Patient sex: M
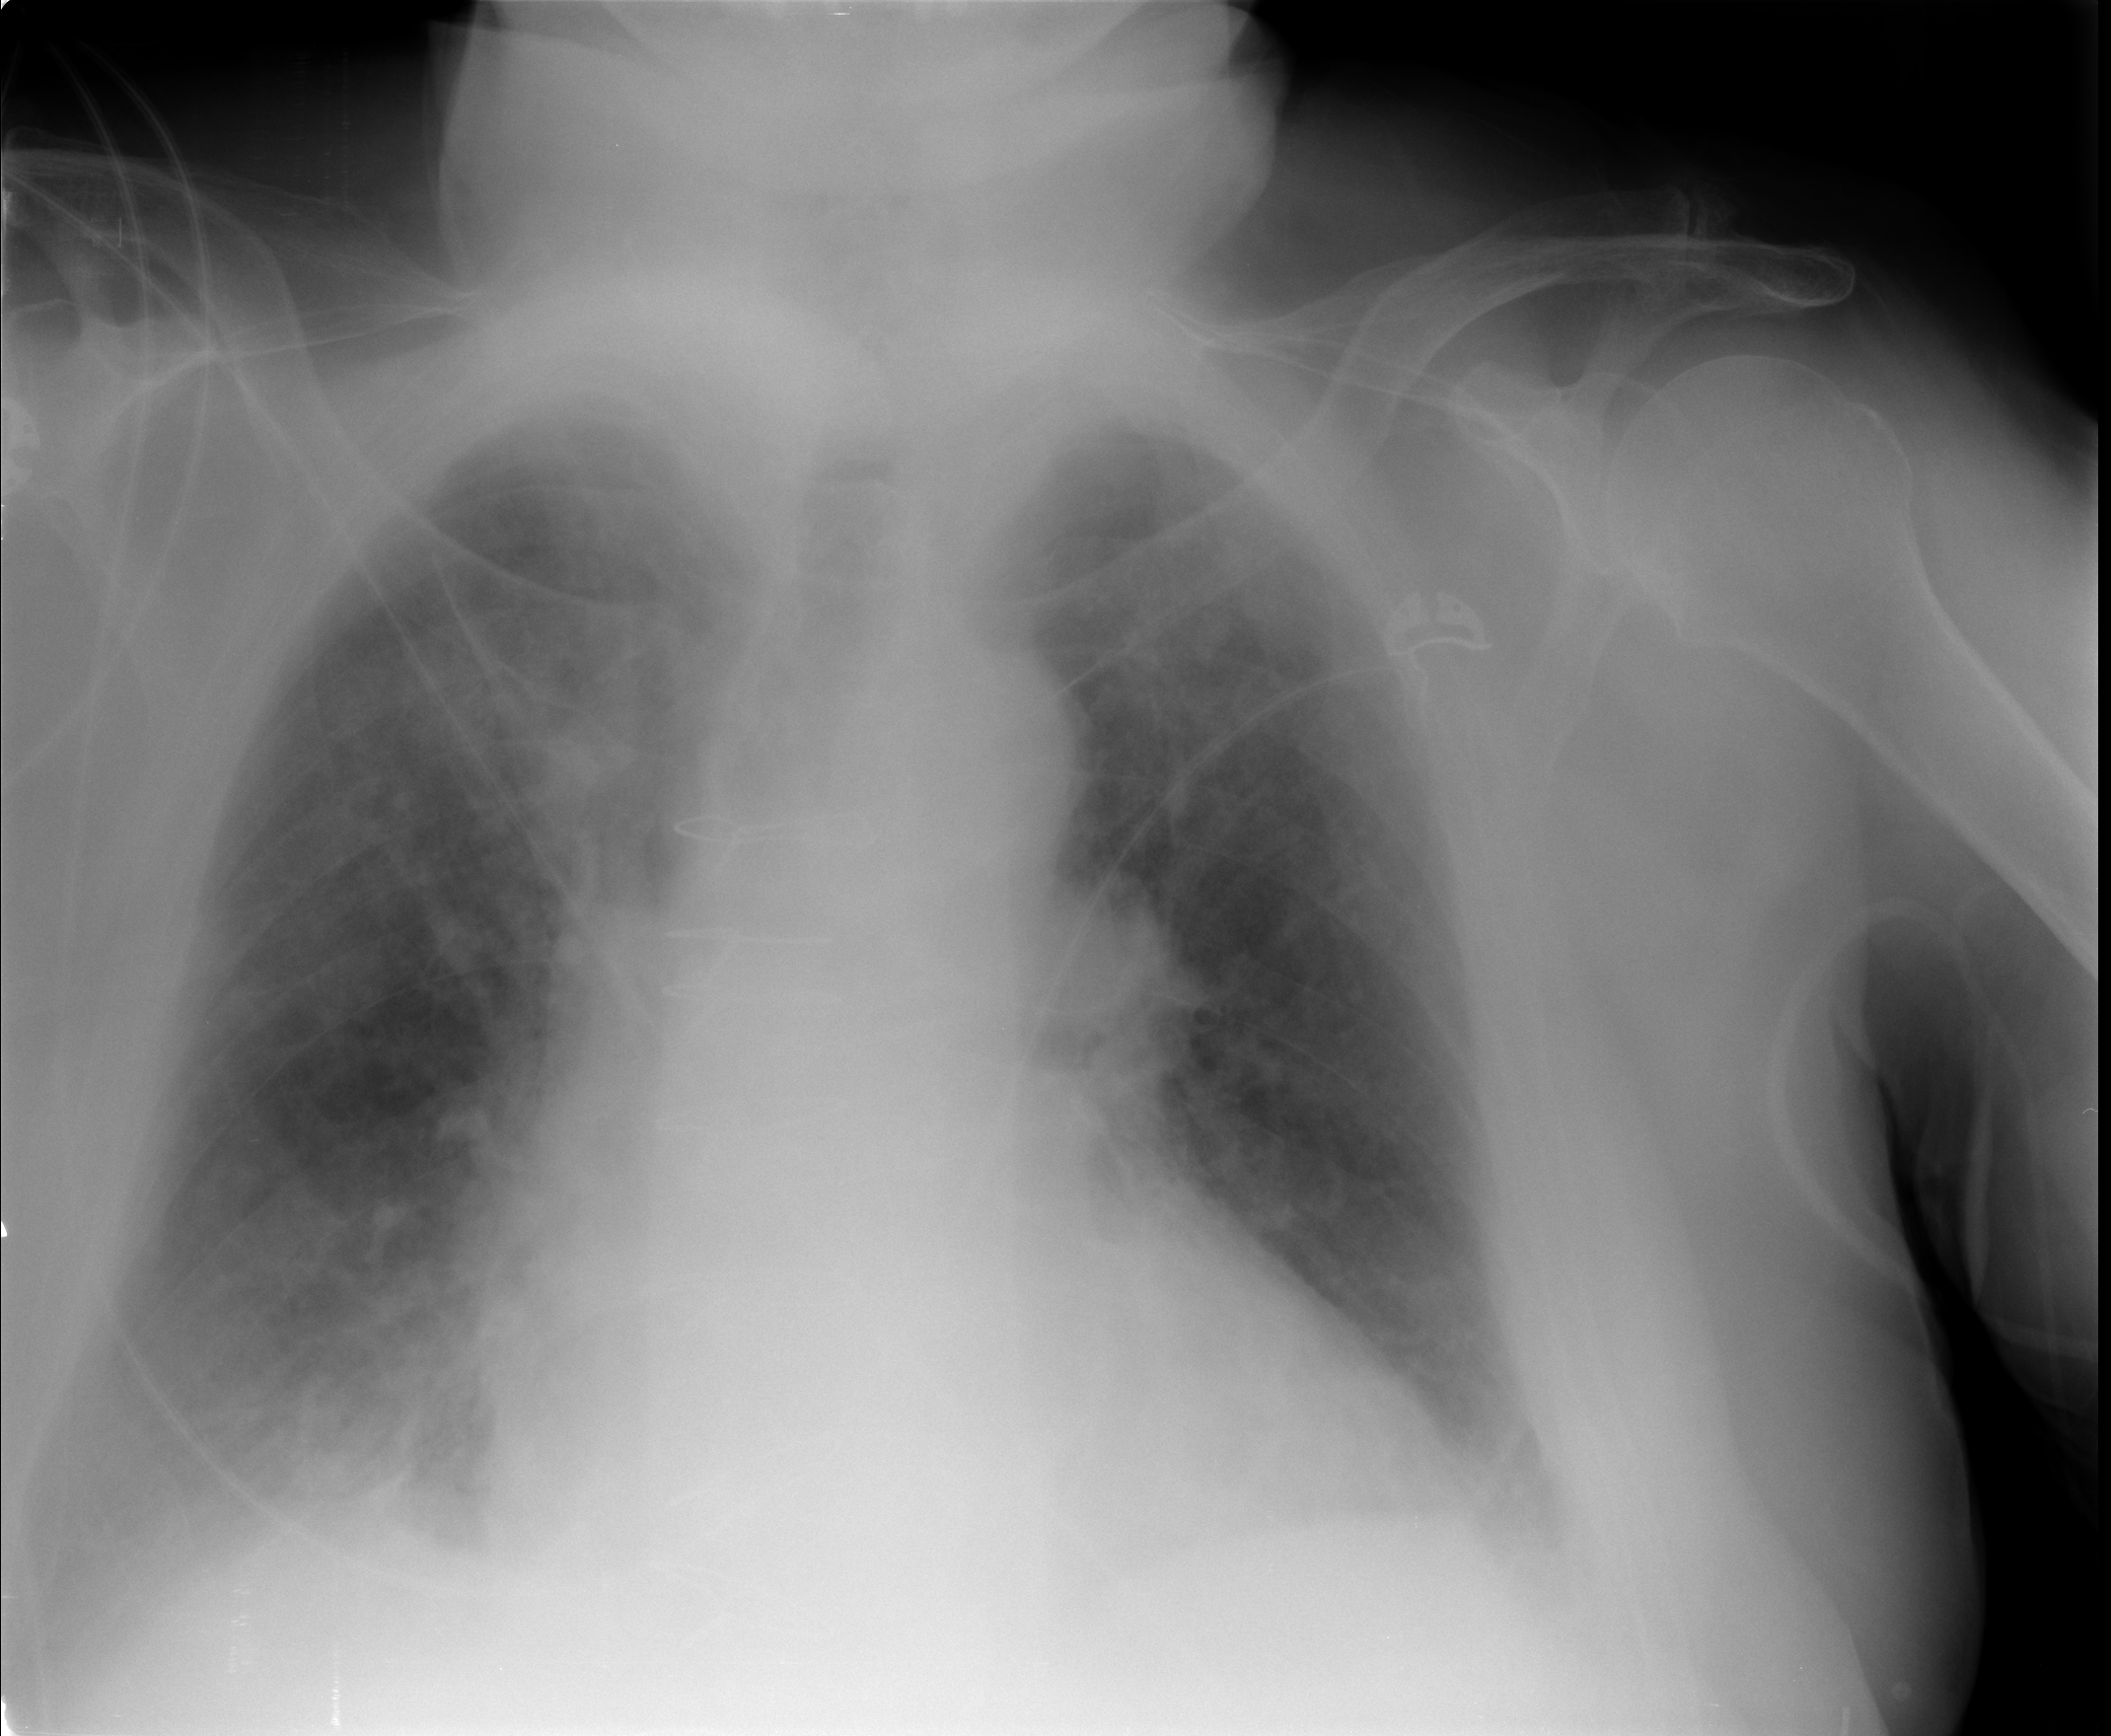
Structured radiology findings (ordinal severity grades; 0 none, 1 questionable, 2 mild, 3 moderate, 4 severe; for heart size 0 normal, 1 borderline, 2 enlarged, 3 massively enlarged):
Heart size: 2
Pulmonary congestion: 3
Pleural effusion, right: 2
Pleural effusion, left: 2
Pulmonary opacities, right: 2
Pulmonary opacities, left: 2
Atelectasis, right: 2
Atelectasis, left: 2